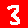
Digit: 3